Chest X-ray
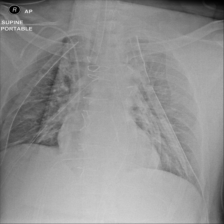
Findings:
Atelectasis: negative
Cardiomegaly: negative
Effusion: negative
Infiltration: negative
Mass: negative
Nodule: negative
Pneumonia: negative
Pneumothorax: negative
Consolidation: negative
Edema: negative
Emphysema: negative
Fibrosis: negative
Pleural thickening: negative
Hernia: negative